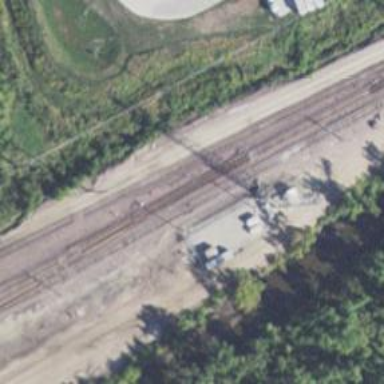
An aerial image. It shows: Railway track.